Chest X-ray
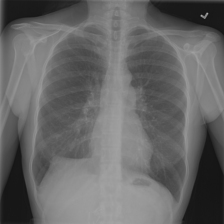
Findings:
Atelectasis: negative
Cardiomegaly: negative
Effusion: negative
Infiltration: negative
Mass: negative
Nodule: negative
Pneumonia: negative
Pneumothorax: negative
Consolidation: negative
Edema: negative
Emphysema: negative
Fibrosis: negative
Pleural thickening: negative
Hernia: negative